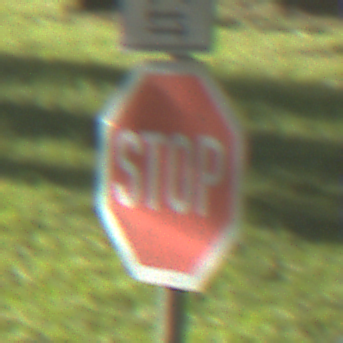
Verkehrszeichen: Stop
Zusatzzeichen oben: RichtungsangabeDurchPfeile9
Umgebung: Outdoor, Nature
Tageszeit: MorningAfternoon
Wetter: Clear
Licht: Natural
Jahreszeit: NotSpecified
Kontrast: HighContrast